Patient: sex M, age 60
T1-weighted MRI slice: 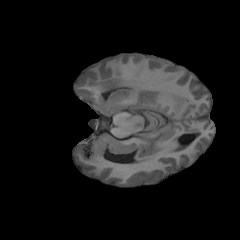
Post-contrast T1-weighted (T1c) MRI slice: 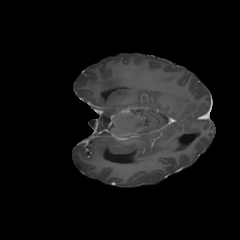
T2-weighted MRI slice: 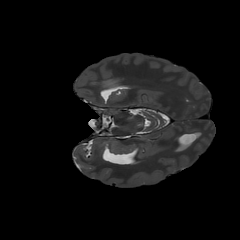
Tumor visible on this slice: yes
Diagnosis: Glioblastoma, IDH-wildtype
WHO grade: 4